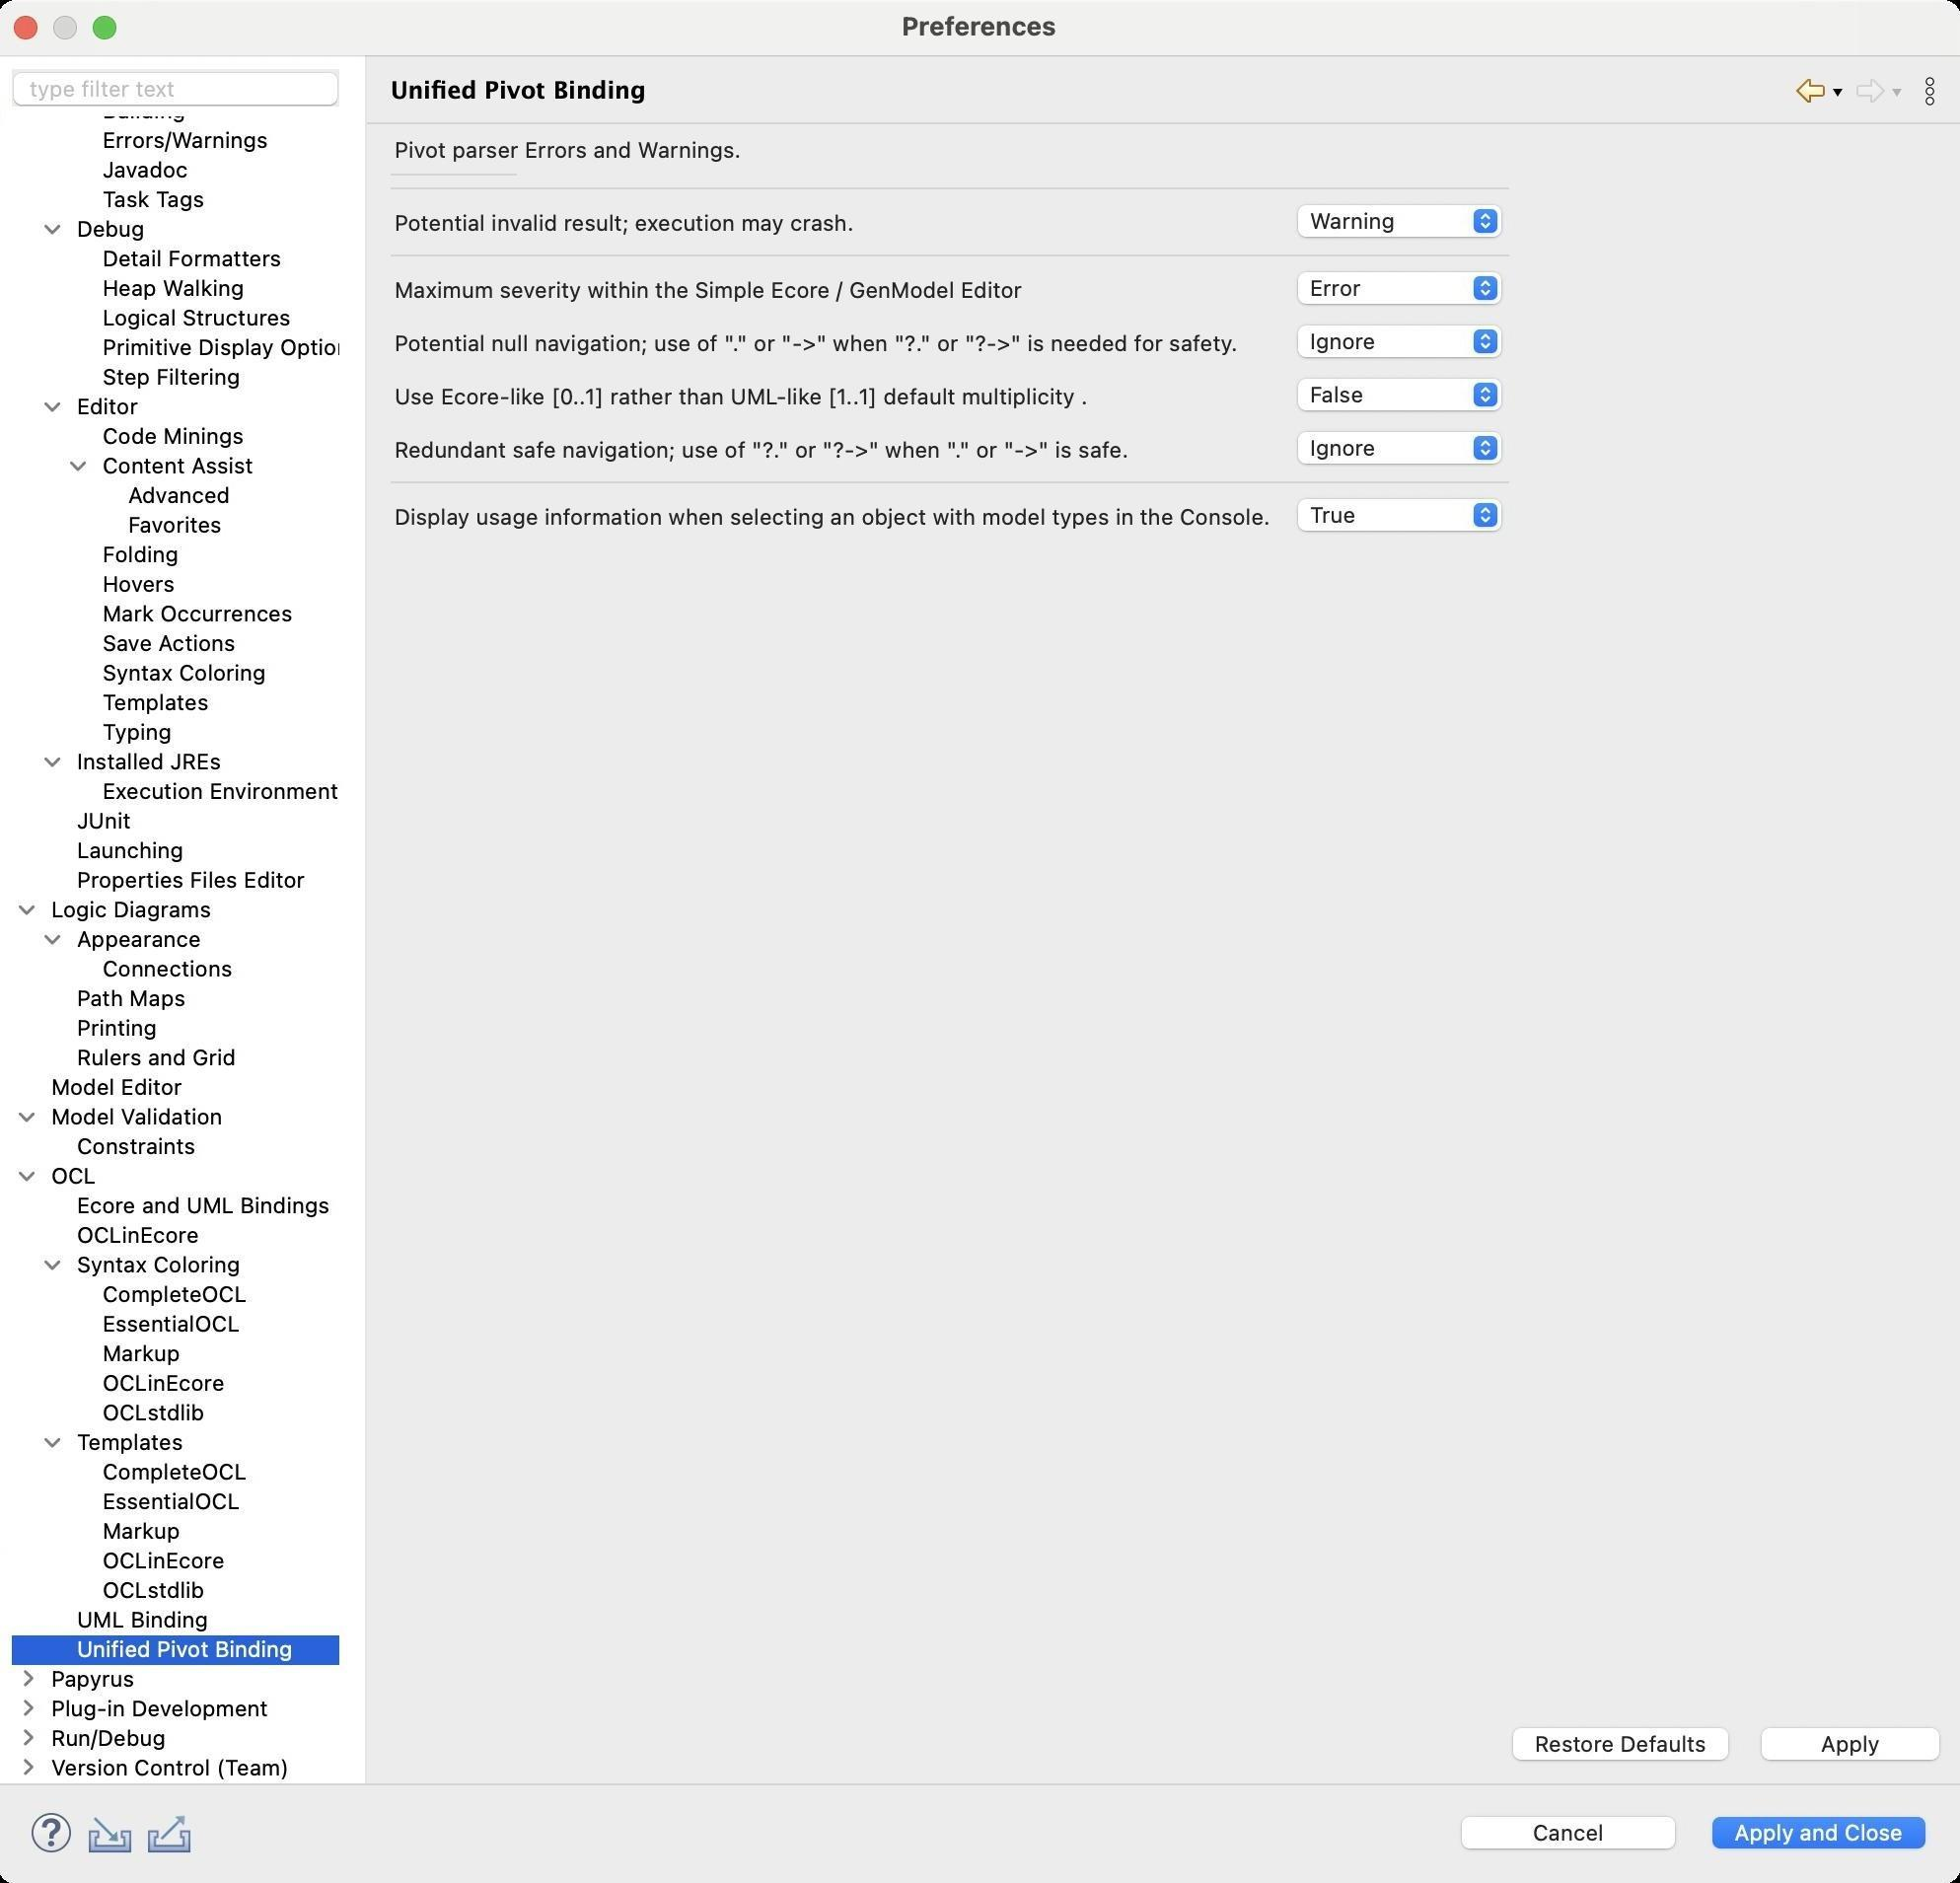
Accessibility tree:
{"name": "Preferences", "role": "AXWindow", "description": null, "role_description": "standard window", "value": null, "position": "480.00;95.00", "size": "995;955", "children": [{"name": "Apply_and_Close", "role": "AXButton", "description": null, "role_description": "button", "value": null, "position": "863.00;917.00", "size": "120;27", "children": []}, {"name": "Cancel", "role": "AXButton", "description": null, "role_description": "button", "value": null, "position": "736.00;917.00", "size": "120;27", "children": []}, {"name": null, "role": "AXToolbar", "description": null, "role_description": "toolbar", "value": null, "position": "12.00;915.00", "size": "90;30", "children": [{"name": "Help", "role": "AXCheckBox", "description": null, "role_description": "checkbox", "value": 0, "position": "12.00;915.00", "size": "30;30", "children": []}, {"name": "Import", "role": "AXButton", "description": null, "role_description": "button", "value": null, "position": "42.00;915.00", "size": "30;30", "children": []}, {"name": "Export", "role": "AXButton", "description": null, "role_description": "button", "value": null, "position": "72.00;915.00", "size": "30;30", "children": []}]}, {"name": null, "role": "AXScrollArea", "description": null, "role_description": "scroll area", "value": null, "position": "199.00;69.00", "size": "791;830", "children": [{"name": "Apply", "role": "AXButton", "description": null, "role_description": "button", "value": null, "position": "888.00;872.00", "size": "102;27", "children": []}, {"name": "Restore_Defaults", "role": "AXButton", "description": null, "role_description": "button", "value": null, "position": "762.00;872.00", "size": "121;27", "children": []}, {"name": null, "role": "AXPopUpButton", "description": null, "role_description": "pop up button", "value": "True", "position": "655.00;251.00", "size": "111;22", "children": []}, {"name": null, "role": "AXStaticText", "description": null, "role_description": "text", "value": "Display usage information when selecting an object with model types in the Console.", "position": "199.00;255.00", "size": "448;14", "children": []}, {"name": null, "role": "AXPopUpButton", "description": null, "role_description": "pop up button", "value": "Ignore", "position": "655.00;217.00", "size": "111;22", "children": []}, {"name": null, "role": "AXStaticText", "description": null, "role_description": "text", "value": "Redundant safe navigation; use of \"?.\" or \"?->\" when \".\" or \"->\" is safe.", "position": "199.00;221.00", "size": "377;14", "children": []}, {"name": null, "role": "AXPopUpButton", "description": null, "role_description": "pop up button", "value": "False", "position": "655.00;190.00", "size": "111;22", "children": []}, {"name": null, "role": "AXStaticText", "description": null, "role_description": "text", "value": "Use Ecore-like [0..1] rather than UML-like [1..1] default multiplicity .", "position": "199.00;194.00", "size": "356;14", "children": []}, {"name": null, "role": "AXPopUpButton", "description": null, "role_description": "pop up button", "value": "Ignore", "position": "655.00;163.00", "size": "111;22", "children": []}, {"name": null, "role": "AXStaticText", "description": null, "role_description": "text", "value": "Potential null navigation; use of \".\" or \"->\" when \"?.\" or \"?->\" is needed for safety.", "position": "199.00;167.00", "size": "432;14", "children": []}, {"name": null, "role": "AXPopUpButton", "description": null, "role_description": "pop up button", "value": "Error", "position": "655.00;136.00", "size": "111;22", "children": []}, {"name": null, "role": "AXStaticText", "description": null, "role_description": "text", "value": "Maximum severity within the Simple Ecore / GenModel Editor", "position": "199.00;140.00", "size": "323;14", "children": []}, {"name": null, "role": "AXPopUpButton", "description": null, "role_description": "pop up button", "value": "Warning", "position": "655.00;102.00", "size": "111;22", "children": []}, {"name": null, "role": "AXStaticText", "description": null, "role_description": "text", "value": "Potential invalid result; execution may crash.", "position": "199.00;106.00", "size": "237;14", "children": []}, {"name": null, "role": "AXStaticText", "description": null, "role_description": "text", "value": "Pivot parser Errors and Warnings.", "position": "199.00;69.00", "size": "791;14", "children": []}]}, {"name": null, "role": "AXToolbar", "description": "", "role_description": "toolbar", "value": null, "position": "908.00;35.00", "size": "82;22", "children": [{"name": "Back_to_UML_Binding", "role": "AXMenuButton", "description": null, "role_description": "menu button", "value": null, "position": "908.00;35.00", "size": "22;22", "children": []}, {"name": "Forward", "role": "AXMenuButton", "description": null, "role_description": "menu button", "value": null, "position": "938.00;35.00", "size": "22;22", "children": []}, {"name": "Additional_Dialog_Actions", "role": "AXButton", "description": null, "role_description": "button", "value": null, "position": "968.00;35.00", "size": "22;22", "children": []}]}, {"name": null, "role": "AXStaticText", "description": "", "role_description": "text", "value": "Unified Pivot Binding", "position": "196.00;35.00", "size": "705;21", "children": []}, {"name": null, "role": "AXSplitter", "description": null, "role_description": "splitter", "value": 180, "position": "180.00;28.00", "size": "5;876", "children": []}, {"name": null, "role": "AXScrollArea", "description": null, "role_description": "scroll area", "value": null, "position": "7.00;59.00", "size": "166;845", "children": [{"name": null, "role": "AXOutline", "description": null, "role_description": "outline", "value": null, "position": "7.00;-161.00", "size": "178;1065", "children": [{"name": null, "role": "AXRow", "description": null, "role_description": "outline row", "value": null, "position": "7.00;-161.00", "size": "178;15", "children": [{"name": null, "role": "AXGroup", "description": null, "role_description": "group", "value": null, "position": "7.00;-161.00", "size": "178;15", "children": [{"name": null, "role": "AXDisclosureTriangle", "description": null, "role_description": "disclosure triangle", "value": 0, "position": "9.00;-161.00", "size": "12;14", "children": []}, {"name": null, "role": "AXStaticText", "description": null, "role_description": "text", "value": "General", "position": "25.00;-161.00", "size": "159;14", "children": []}]}]}, {"name": null, "role": "AXRow", "description": null, "role_description": "outline row", "value": null, "position": "7.00;-146.00", "size": "178;15", "children": [{"name": null, "role": "AXGroup", "description": null, "role_description": "group", "value": null, "position": "7.00;-146.00", "size": "178;15", "children": [{"name": null, "role": "AXDisclosureTriangle", "description": null, "role_description": "disclosure triangle", "value": 0, "position": "9.00;-146.00", "size": "12;14", "children": []}, {"name": null, "role": "AXStaticText", "description": null, "role_description": "text", "value": "Alf", "position": "25.00;-146.00", "size": "159;14", "children": []}]}]}, {"name": null, "role": "AXRow", "description": null, "role_description": "outline row", "value": null, "position": "7.00;-131.00", "size": "178;15", "children": [{"name": null, "role": "AXGroup", "description": null, "role_description": "group", "value": null, "position": "7.00;-131.00", "size": "178;15", "children": [{"name": null, "role": "AXDisclosureTriangle", "description": null, "role_description": "disclosure triangle", "value": 0, "position": "9.00;-131.00", "size": "12;14", "children": []}, {"name": null, "role": "AXStaticText", "description": null, "role_description": "text", "value": "Ant", "position": "25.00;-131.00", "size": "159;14", "children": []}]}]}, {"name": null, "role": "AXRow", "description": null, "role_description": "outline row", "value": null, "position": "7.00;-116.00", "size": "178;15", "children": [{"name": null, "role": "AXGroup", "description": null, "role_description": "group", "value": null, "position": "7.00;-116.00", "size": "178;15", "children": [{"name": null, "role": "AXDisclosureTriangle", "description": null, "role_description": "disclosure triangle", "value": 0, "position": "9.00;-116.00", "size": "12;14", "children": []}, {"name": null, "role": "AXStaticText", "description": null, "role_description": "text", "value": "Context", "position": "25.00;-116.00", "size": "159;14", "children": []}]}]}, {"name": null, "role": "AXRow", "description": null, "role_description": "outline row", "value": null, "position": "7.00;-101.00", "size": "178;15", "children": [{"name": null, "role": "AXGroup", "description": null, "role_description": "group", "value": null, "position": "7.00;-101.00", "size": "178;15", "children": [{"name": null, "role": "AXDisclosureTriangle", "description": null, "role_description": "disclosure triangle", "value": 0, "position": "9.00;-101.00", "size": "12;14", "children": []}, {"name": null, "role": "AXStaticText", "description": null, "role_description": "text", "value": "CSS", "position": "25.00;-101.00", "size": "159;14", "children": []}]}]}, {"name": null, "role": "AXRow", "description": null, "role_description": "outline row", "value": null, "position": "7.00;-86.00", "size": "178;15", "children": [{"name": null, "role": "AXGroup", "description": null, "role_description": "group", "value": null, "position": "7.00;-86.00", "size": "178;15", "children": [{"name": null, "role": "AXDisclosureTriangle", "description": null, "role_description": "disclosure triangle", "value": 0, "position": "9.00;-86.00", "size": "12;14", "children": []}, {"name": null, "role": "AXStaticText", "description": null, "role_description": "text", "value": "EMF Compare", "position": "25.00;-86.00", "size": "159;14", "children": []}]}]}, {"name": null, "role": "AXRow", "description": null, "role_description": "outline row", "value": null, "position": "7.00;-71.00", "size": "178;15", "children": [{"name": null, "role": "AXGroup", "description": null, "role_description": "group", "value": null, "position": "7.00;-71.00", "size": "178;15", "children": [{"name": null, "role": "AXDisclosureTriangle", "description": null, "role_description": "disclosure triangle", "value": 0, "position": "9.00;-71.00", "size": "12;14", "children": []}, {"name": null, "role": "AXStaticText", "description": null, "role_description": "text", "value": "Help", "position": "25.00;-71.00", "size": "159;14", "children": []}]}]}, {"name": null, "role": "AXRow", "description": null, "role_description": "outline row", "value": null, "position": "7.00;-56.00", "size": "178;15", "children": [{"name": null, "role": "AXGroup", "description": null, "role_description": "group", "value": null, "position": "7.00;-56.00", "size": "178;15", "children": [{"name": null, "role": "AXDisclosureTriangle", "description": null, "role_description": "disclosure triangle", "value": 0, "position": "9.00;-56.00", "size": "12;14", "children": []}, {"name": null, "role": "AXStaticText", "description": null, "role_description": "text", "value": "Install/Update", "position": "25.00;-56.00", "size": "159;14", "children": []}]}]}, {"name": null, "role": "AXRow", "description": null, "role_description": "outline row", "value": null, "position": "7.00;-41.00", "size": "178;15", "children": [{"name": null, "role": "AXGroup", "description": null, "role_description": "group", "value": null, "position": "7.00;-41.00", "size": "178;15", "children": [{"name": null, "role": "AXDisclosureTriangle", "description": null, "role_description": "disclosure triangle", "value": 1, "position": "9.00;-41.00", "size": "12;14", "children": []}, {"name": null, "role": "AXStaticText", "description": null, "role_description": "text", "value": "Java", "position": "25.00;-41.00", "size": "159;14", "children": []}]}]}, {"name": null, "role": "AXRow", "description": null, "role_description": "outline row", "value": null, "position": "7.00;-26.00", "size": "178;15", "children": [{"name": null, "role": "AXGroup", "description": null, "role_description": "group", "value": null, "position": "7.00;-26.00", "size": "178;15", "children": [{"name": null, "role": "AXDisclosureTriangle", "description": null, "role_description": "disclosure triangle", "value": 0, "position": "22.00;-26.00", "size": "12;14", "children": []}, {"name": null, "role": "AXStaticText", "description": null, "role_description": "text", "value": "Appearance", "position": "38.00;-26.00", "size": "146;14", "children": []}]}]}, {"name": null, "role": "AXRow", "description": null, "role_description": "outline row", "value": null, "position": "7.00;-11.00", "size": "178;15", "children": [{"name": null, "role": "AXGroup", "description": null, "role_description": "group", "value": null, "position": "7.00;-11.00", "size": "178;15", "children": [{"name": null, "role": "AXDisclosureTriangle", "description": null, "role_description": "disclosure triangle", "value": 0, "position": "22.00;-11.00", "size": "12;14", "children": []}, {"name": null, "role": "AXStaticText", "description": null, "role_description": "text", "value": "Build Path", "position": "38.00;-11.00", "size": "146;14", "children": []}]}]}, {"name": null, "role": "AXRow", "description": null, "role_description": "outline row", "value": null, "position": "7.00;4.00", "size": "178;15", "children": [{"name": null, "role": "AXStaticText", "description": null, "role_description": "text", "value": "Bytecode Outline", "position": "38.00;4.00", "size": "146;14", "children": []}]}, {"name": null, "role": "AXRow", "description": null, "role_description": "outline row", "value": null, "position": "7.00;19.00", "size": "178;15", "children": [{"name": null, "role": "AXGroup", "description": null, "role_description": "group", "value": null, "position": "7.00;19.00", "size": "178;15", "children": [{"name": null, "role": "AXDisclosureTriangle", "description": null, "role_description": "disclosure triangle", "value": 0, "position": "22.00;19.00", "size": "12;14", "children": []}, {"name": null, "role": "AXStaticText", "description": null, "role_description": "text", "value": "Code Style", "position": "38.00;19.00", "size": "146;14", "children": []}]}]}, {"name": null, "role": "AXRow", "description": null, "role_description": "outline row", "value": null, "position": "7.00;34.00", "size": "178;15", "children": [{"name": null, "role": "AXGroup", "description": null, "role_description": "group", "value": null, "position": "7.00;34.00", "size": "178;15", "children": [{"name": null, "role": "AXDisclosureTriangle", "description": null, "role_description": "disclosure triangle", "value": 1, "position": "22.00;34.00", "size": "12;14", "children": []}, {"name": null, "role": "AXStaticText", "description": null, "role_description": "text", "value": "Compiler", "position": "38.00;34.00", "size": "146;14", "children": []}]}]}, {"name": null, "role": "AXRow", "description": null, "role_description": "outline row", "value": null, "position": "7.00;49.00", "size": "178;15", "children": [{"name": null, "role": "AXStaticText", "description": null, "role_description": "text", "value": "Building", "position": "51.00;49.00", "size": "133;14", "children": []}]}, {"name": null, "role": "AXRow", "description": null, "role_description": "outline row", "value": null, "position": "7.00;64.00", "size": "178;15", "children": [{"name": null, "role": "AXStaticText", "description": null, "role_description": "text", "value": "Errors/Warnings", "position": "51.00;64.00", "size": "133;14", "children": []}]}, {"name": null, "role": "AXRow", "description": null, "role_description": "outline row", "value": null, "position": "7.00;79.00", "size": "178;15", "children": [{"name": null, "role": "AXStaticText", "description": null, "role_description": "text", "value": "Javadoc", "position": "51.00;79.00", "size": "133;14", "children": []}]}, {"name": null, "role": "AXRow", "description": null, "role_description": "outline row", "value": null, "position": "7.00;94.00", "size": "178;15", "children": [{"name": null, "role": "AXStaticText", "description": null, "role_description": "text", "value": "Task Tags", "position": "51.00;94.00", "size": "133;14", "children": []}]}, {"name": null, "role": "AXRow", "description": null, "role_description": "outline row", "value": null, "position": "7.00;109.00", "size": "178;15", "children": [{"name": null, "role": "AXGroup", "description": null, "role_description": "group", "value": null, "position": "7.00;109.00", "size": "178;15", "children": [{"name": null, "role": "AXDisclosureTriangle", "description": null, "role_description": "disclosure triangle", "value": 1, "position": "22.00;109.00", "size": "12;14", "children": []}, {"name": null, "role": "AXStaticText", "description": null, "role_description": "text", "value": "Debug", "position": "38.00;109.00", "size": "146;14", "children": []}]}]}, {"name": null, "role": "AXRow", "description": null, "role_description": "outline row", "value": null, "position": "7.00;124.00", "size": "178;15", "children": [{"name": null, "role": "AXStaticText", "description": null, "role_description": "text", "value": "Detail Formatters", "position": "51.00;124.00", "size": "133;14", "children": []}]}, {"name": null, "role": "AXRow", "description": null, "role_description": "outline row", "value": null, "position": "7.00;139.00", "size": "178;15", "children": [{"name": null, "role": "AXStaticText", "description": null, "role_description": "text", "value": "Heap Walking", "position": "51.00;139.00", "size": "133;14", "children": []}]}, {"name": null, "role": "AXRow", "description": null, "role_description": "outline row", "value": null, "position": "7.00;154.00", "size": "178;15", "children": [{"name": null, "role": "AXStaticText", "description": null, "role_description": "text", "value": "Logical Structures", "position": "51.00;154.00", "size": "133;14", "children": []}]}, {"name": null, "role": "AXRow", "description": null, "role_description": "outline row", "value": null, "position": "7.00;169.00", "size": "178;15", "children": [{"name": null, "role": "AXStaticText", "description": null, "role_description": "text", "value": "Primitive Display Options", "position": "51.00;169.00", "size": "133;14", "children": []}]}, {"name": null, "role": "AXRow", "description": null, "role_description": "outline row", "value": null, "position": "7.00;184.00", "size": "178;15", "children": [{"name": null, "role": "AXStaticText", "description": null, "role_description": "text", "value": "Step Filtering", "position": "51.00;184.00", "size": "133;14", "children": []}]}, {"name": null, "role": "AXRow", "description": null, "role_description": "outline row", "value": null, "position": "7.00;199.00", "size": "178;15", "children": [{"name": null, "role": "AXGroup", "description": null, "role_description": "group", "value": null, "position": "7.00;199.00", "size": "178;15", "children": [{"name": null, "role": "AXDisclosureTriangle", "description": null, "role_description": "disclosure triangle", "value": 1, "position": "22.00;199.00", "size": "12;14", "children": []}, {"name": null, "role": "AXStaticText", "description": null, "role_description": "text", "value": "Editor", "position": "38.00;199.00", "size": "146;14", "children": []}]}]}, {"name": null, "role": "AXRow", "description": null, "role_description": "outline row", "value": null, "position": "7.00;214.00", "size": "178;15", "children": [{"name": null, "role": "AXStaticText", "description": null, "role_description": "text", "value": "Code Minings", "position": "51.00;214.00", "size": "133;14", "children": []}]}, {"name": null, "role": "AXRow", "description": null, "role_description": "outline row", "value": null, "position": "7.00;229.00", "size": "178;15", "children": [{"name": null, "role": "AXGroup", "description": null, "role_description": "group", "value": null, "position": "7.00;229.00", "size": "178;15", "children": [{"name": null, "role": "AXDisclosureTriangle", "description": null, "role_description": "disclosure triangle", "value": 1, "position": "35.00;229.00", "size": "12;14", "children": []}, {"name": null, "role": "AXStaticText", "description": null, "role_description": "text", "value": "Content Assist", "position": "51.00;229.00", "size": "133;14", "children": []}]}]}, {"name": null, "role": "AXRow", "description": null, "role_description": "outline row", "value": null, "position": "7.00;244.00", "size": "178;15", "children": [{"name": null, "role": "AXStaticText", "description": null, "role_description": "text", "value": "Advanced", "position": "64.00;244.00", "size": "120;14", "children": []}]}, {"name": null, "role": "AXRow", "description": null, "role_description": "outline row", "value": null, "position": "7.00;259.00", "size": "178;15", "children": [{"name": null, "role": "AXStaticText", "description": null, "role_description": "text", "value": "Favorites", "position": "64.00;259.00", "size": "120;14", "children": []}]}, {"name": null, "role": "AXRow", "description": null, "role_description": "outline row", "value": null, "position": "7.00;274.00", "size": "178;15", "children": [{"name": null, "role": "AXStaticText", "description": null, "role_description": "text", "value": "Folding", "position": "51.00;274.00", "size": "133;14", "children": []}]}, {"name": null, "role": "AXRow", "description": null, "role_description": "outline row", "value": null, "position": "7.00;289.00", "size": "178;15", "children": [{"name": null, "role": "AXStaticText", "description": null, "role_description": "text", "value": "Hovers", "position": "51.00;289.00", "size": "133;14", "children": []}]}, {"name": null, "role": "AXRow", "description": null, "role_description": "outline row", "value": null, "position": "7.00;304.00", "size": "178;15", "children": [{"name": null, "role": "AXStaticText", "description": null, "role_description": "text", "value": "Mark Occurrences", "position": "51.00;304.00", "size": "133;14", "children": []}]}, {"name": null, "role": "AXRow", "description": null, "role_description": "outline row", "value": null, "position": "7.00;319.00", "size": "178;15", "children": [{"name": null, "role": "AXStaticText", "description": null, "role_description": "text", "value": "Save Actions", "position": "51.00;319.00", "size": "133;14", "children": []}]}, {"name": null, "role": "AXRow", "description": null, "role_description": "outline row", "value": null, "position": "7.00;334.00", "size": "178;15", "children": [{"name": null, "role": "AXStaticText", "description": null, "role_description": "text", "value": "Syntax Coloring", "position": "51.00;334.00", "size": "133;14", "children": []}]}, {"name": null, "role": "AXRow", "description": null, "role_description": "outline row", "value": null, "position": "7.00;349.00", "size": "178;15", "children": [{"name": null, "role": "AXStaticText", "description": null, "role_description": "text", "value": "Templates", "position": "51.00;349.00", "size": "133;14", "children": []}]}, {"name": null, "role": "AXRow", "description": null, "role_description": "outline row", "value": null, "position": "7.00;364.00", "size": "178;15", "children": [{"name": null, "role": "AXStaticText", "description": null, "role_description": "text", "value": "Typing", "position": "51.00;364.00", "size": "133;14", "children": []}]}, {"name": null, "role": "AXRow", "description": null, "role_description": "outline row", "value": null, "position": "7.00;379.00", "size": "178;15", "children": [{"name": null, "role": "AXGroup", "description": null, "role_description": "group", "value": null, "position": "7.00;379.00", "size": "178;15", "children": [{"name": null, "role": "AXDisclosureTriangle", "description": null, "role_description": "disclosure triangle", "value": 1, "position": "22.00;379.00", "size": "12;14", "children": []}, {"name": null, "role": "AXStaticText", "description": null, "role_description": "text", "value": "Installed JREs", "position": "38.00;379.00", "size": "146;14", "children": []}]}]}, {"name": null, "role": "AXRow", "description": null, "role_description": "outline row", "value": null, "position": "7.00;394.00", "size": "178;15", "children": [{"name": null, "role": "AXStaticText", "description": null, "role_description": "text", "value": "Execution Environments", "position": "51.00;394.00", "size": "133;14", "children": []}]}, {"name": null, "role": "AXRow", "description": null, "role_description": "outline row", "value": null, "position": "7.00;409.00", "size": "178;15", "children": [{"name": null, "role": "AXStaticText", "description": null, "role_description": "text", "value": "JUnit", "position": "38.00;409.00", "size": "146;14", "children": []}]}, {"name": null, "role": "AXRow", "description": null, "role_description": "outline row", "value": null, "position": "7.00;424.00", "size": "178;15", "children": [{"name": null, "role": "AXStaticText", "description": null, "role_description": "text", "value": "Launching", "position": "38.00;424.00", "size": "146;14", "children": []}]}, {"name": null, "role": "AXRow", "description": null, "role_description": "outline row", "value": null, "position": "7.00;439.00", "size": "178;15", "children": [{"name": null, "role": "AXStaticText", "description": null, "role_description": "text", "value": "Properties Files Editor", "position": "38.00;439.00", "size": "146;14", "children": []}]}, {"name": null, "role": "AXRow", "description": null, "role_description": "outline row", "value": null, "position": "7.00;454.00", "size": "178;15", "children": [{"name": null, "role": "AXGroup", "description": null, "role_description": "group", "value": null, "position": "7.00;454.00", "size": "178;15", "children": [{"name": null, "role": "AXDisclosureTriangle", "description": null, "role_description": "disclosure triangle", "value": 1, "position": "9.00;454.00", "size": "12;14", "children": []}, {"name": null, "role": "AXStaticText", "description": null, "role_description": "text", "value": "Logic Diagrams", "position": "25.00;454.00", "size": "159;14", "children": []}]}]}, {"name": null, "role": "AXRow", "description": null, "role_description": "outline row", "value": null, "position": "7.00;469.00", "size": "178;15", "children": [{"name": null, "role": "AXGroup", "description": null, "role_description": "group", "value": null, "position": "7.00;469.00", "size": "178;15", "children": [{"name": null, "role": "AXDisclosureTriangle", "description": null, "role_description": "disclosure triangle", "value": 1, "position": "22.00;469.00", "size": "12;14", "children": []}, {"name": null, "role": "AXStaticText", "description": null, "role_description": "text", "value": "Appearance", "position": "38.00;469.00", "size": "146;14", "children": []}]}]}, {"name": null, "role": "AXRow", "description": null, "role_description": "outline row", "value": null, "position": "7.00;484.00", "size": "178;15", "children": [{"name": null, "role": "AXStaticText", "description": null, "role_description": "text", "value": "Connections", "position": "51.00;484.00", "size": "133;14", "children": []}]}, {"name": null, "role": "AXRow", "description": null, "role_description": "outline row", "value": null, "position": "7.00;499.00", "size": "178;15", "children": [{"name": null, "role": "AXStaticText", "description": null, "role_description": "text", "value": "Path Maps", "position": "38.00;499.00", "size": "146;14", "children": []}]}, {"name": null, "role": "AXRow", "description": null, "role_description": "outline row", "value": null, "position": "7.00;514.00", "size": "178;15", "children": [{"name": null, "role": "AXStaticText", "description": null, "role_description": "text", "value": "Printing", "position": "38.00;514.00", "size": "146;14", "children": []}]}, {"name": null, "role": "AXRow", "description": null, "role_description": "outline row", "value": null, "position": "7.00;529.00", "size": "178;15", "children": [{"name": null, "role": "AXStaticText", "description": null, "role_description": "text", "value": "Rulers and Grid", "position": "38.00;529.00", "size": "146;14", "children": []}]}, {"name": null, "role": "AXRow", "description": null, "role_description": "outline row", "value": null, "position": "7.00;544.00", "size": "178;15", "children": [{"name": null, "role": "AXStaticText", "description": null, "role_description": "text", "value": "Model Editor", "position": "25.00;544.00", "size": "159;14", "children": []}]}, {"name": null, "role": "AXRow", "description": null, "role_description": "outline row", "value": null, "position": "7.00;559.00", "size": "178;15", "children": [{"name": null, "role": "AXGroup", "description": null, "role_description": "group", "value": null, "position": "7.00;559.00", "size": "178;15", "children": [{"name": null, "role": "AXDisclosureTriangle", "description": null, "role_description": "disclosure triangle", "value": 1, "position": "9.00;559.00", "size": "12;14", "children": []}, {"name": null, "role": "AXStaticText", "description": null, "role_description": "text", "value": "Model Validation", "position": "25.00;559.00", "size": "159;14", "children": []}]}]}, {"name": null, "role": "AXRow", "description": null, "role_description": "outline row", "value": null, "position": "7.00;574.00", "size": "178;15", "children": [{"name": null, "role": "AXStaticText", "description": null, "role_description": "text", "value": "Constraints", "position": "38.00;574.00", "size": "146;14", "children": []}]}, {"name": null, "role": "AXRow", "description": null, "role_description": "outline row", "value": null, "position": "7.00;589.00", "size": "178;15", "children": [{"name": null, "role": "AXGroup", "description": null, "role_description": "group", "value": null, "position": "7.00;589.00", "size": "178;15", "children": [{"name": null, "role": "AXDisclosureTriangle", "description": null, "role_description": "disclosure triangle", "value": 1, "position": "9.00;589.00", "size": "12;14", "children": []}, {"name": null, "role": "AXStaticText", "description": null, "role_description": "text", "value": "OCL", "position": "25.00;589.00", "size": "159;14", "children": []}]}]}, {"name": null, "role": "AXRow", "description": null, "role_description": "outline row", "value": null, "position": "7.00;604.00", "size": "178;15", "children": [{"name": null, "role": "AXStaticText", "description": null, "role_description": "text", "value": "Ecore and UML Bindings", "position": "38.00;604.00", "size": "146;14", "children": []}]}, {"name": null, "role": "AXRow", "description": null, "role_description": "outline row", "value": null, "position": "7.00;619.00", "size": "178;15", "children": [{"name": null, "role": "AXStaticText", "description": null, "role_description": "text", "value": "OCLinEcore", "position": "38.00;619.00", "size": "146;14", "children": []}]}, {"name": null, "role": "AXRow", "description": null, "role_description": "outline row", "value": null, "position": "7.00;634.00", "size": "178;15", "children": [{"name": null, "role": "AXGroup", "description": null, "role_description": "group", "value": null, "position": "7.00;634.00", "size": "178;15", "children": [{"name": null, "role": "AXDisclosureTriangle", "description": null, "role_description": "disclosure triangle", "value": 1, "position": "22.00;634.00", "size": "12;14", "children": []}, {"name": null, "role": "AXStaticText", "description": null, "role_description": "text", "value": "Syntax Coloring", "position": "38.00;634.00", "size": "146;14", "children": []}]}]}, {"name": null, "role": "AXRow", "description": null, "role_description": "outline row", "value": null, "position": "7.00;649.00", "size": "178;15", "children": [{"name": null, "role": "AXStaticText", "description": null, "role_description": "text", "value": "CompleteOCL", "position": "51.00;649.00", "size": "133;14", "children": []}]}, {"name": null, "role": "AXRow", "description": null, "role_description": "outline row", "value": null, "position": "7.00;664.00", "size": "178;15", "children": [{"name": null, "role": "AXStaticText", "description": null, "role_description": "text", "value": "EssentialOCL", "position": "51.00;664.00", "size": "133;14", "children": []}]}, {"name": null, "role": "AXRow", "description": null, "role_description": "outline row", "value": null, "position": "7.00;679.00", "size": "178;15", "children": [{"name": null, "role": "AXStaticText", "description": null, "role_description": "text", "value": "Markup", "position": "51.00;679.00", "size": "133;14", "children": []}]}, {"name": null, "role": "AXRow", "description": null, "role_description": "outline row", "value": null, "position": "7.00;694.00", "size": "178;15", "children": [{"name": null, "role": "AXStaticText", "description": null, "role_description": "text", "value": "OCLinEcore", "position": "51.00;694.00", "size": "133;14", "children": []}]}, {"name": null, "role": "AXRow", "description": null, "role_description": "outline row", "value": null, "position": "7.00;709.00", "size": "178;15", "children": [{"name": null, "role": "AXStaticText", "description": null, "role_description": "text", "value": "OCLstdlib", "position": "51.00;709.00", "size": "133;14", "children": []}]}, {"name": null, "role": "AXRow", "description": null, "role_description": "outline row", "value": null, "position": "7.00;724.00", "size": "178;15", "children": [{"name": null, "role": "AXGroup", "description": null, "role_description": "group", "value": null, "position": "7.00;724.00", "size": "178;15", "children": [{"name": null, "role": "AXDisclosureTriangle", "description": null, "role_description": "disclosure triangle", "value": 1, "position": "22.00;724.00", "size": "12;14", "children": []}, {"name": null, "role": "AXStaticText", "description": null, "role_description": "text", "value": "Templates", "position": "38.00;724.00", "size": "146;14", "children": []}]}]}, {"name": null, "role": "AXRow", "description": null, "role_description": "outline row", "value": null, "position": "7.00;739.00", "size": "178;15", "children": [{"name": null, "role": "AXStaticText", "description": null, "role_description": "text", "value": "CompleteOCL", "position": "51.00;739.00", "size": "133;14", "children": []}]}, {"name": null, "role": "AXRow", "description": null, "role_description": "outline row", "value": null, "position": "7.00;754.00", "size": "178;15", "children": [{"name": null, "role": "AXStaticText", "description": null, "role_description": "text", "value": "EssentialOCL", "position": "51.00;754.00", "size": "133;14", "children": []}]}, {"name": null, "role": "AXRow", "description": null, "role_description": "outline row", "value": null, "position": "7.00;769.00", "size": "178;15", "children": [{"name": null, "role": "AXStaticText", "description": null, "role_description": "text", "value": "Markup", "position": "51.00;769.00", "size": "133;14", "children": []}]}, {"name": null, "role": "AXRow", "description": null, "role_description": "outline row", "value": null, "position": "7.00;784.00", "size": "178;15", "children": [{"name": null, "role": "AXStaticText", "description": null, "role_description": "text", "value": "OCLinEcore", "position": "51.00;784.00", "size": "133;14", "children": []}]}, {"name": null, "role": "AXRow", "description": null, "role_description": "outline row", "value": null, "position": "7.00;799.00", "size": "178;15", "children": [{"name": null, "role": "AXStaticText", "description": null, "role_description": "text", "value": "OCLstdlib", "position": "51.00;799.00", "size": "133;14", "children": []}]}, {"name": null, "role": "AXRow", "description": null, "role_description": "outline row", "value": null, "position": "7.00;814.00", "size": "178;15", "children": [{"name": null, "role": "AXStaticText", "description": null, "role_description": "text", "value": "UML Binding", "position": "38.00;814.00", "size": "146;14", "children": []}]}, {"name": null, "role": "AXRow", "description": null, "role_description": "outline row", "value": null, "position": "7.00;829.00", "size": "178;15", "children": [{"name": null, "role": "AXStaticText", "description": null, "role_description": "text", "value": "Unified Pivot Binding", "position": "38.00;829.00", "size": "146;14", "children": []}]}, {"name": null, "role": "AXRow", "description": null, "role_description": "outline row", "value": null, "position": "7.00;844.00", "size": "178;15", "children": [{"name": null, "role": "AXGroup", "description": null, "role_description": "group", "value": null, "position": "7.00;844.00", "size": "178;15", "children": [{"name": null, "role": "AXDisclosureTriangle", "description": null, "role_description": "disclosure triangle", "value": 0, "position": "9.00;844.00", "size": "12;14", "children": []}, {"name": null, "role": "AXStaticText", "description": null, "role_description": "text", "value": "Papyrus", "position": "25.00;844.00", "size": "159;14", "children": []}]}]}, {"name": null, "role": "AXRow", "description": null, "role_description": "outline row", "value": null, "position": "7.00;859.00", "size": "178;15", "children": [{"name": null, "role": "AXGroup", "description": null, "role_description": "group", "value": null, "position": "7.00;859.00", "size": "178;15", "children": [{"name": null, "role": "AXDisclosureTriangle", "description": null, "role_description": "disclosure triangle", "value": 0, "position": "9.00;859.00", "size": "12;14", "children": []}, {"name": null, "role": "AXStaticText", "description": null, "role_description": "text", "value": "Plug-in Development", "position": "25.00;859.00", "size": "159;14", "children": []}]}]}, {"name": null, "role": "AXRow", "description": null, "role_description": "outline row", "value": null, "position": "7.00;874.00", "size": "178;15", "children": [{"name": null, "role": "AXGroup", "description": null, "role_description": "group", "value": null, "position": "7.00;874.00", "size": "178;15", "children": [{"name": null, "role": "AXDisclosureTriangle", "description": null, "role_description": "disclosure triangle", "value": 0, "position": "9.00;874.00", "size": "12;14", "children": []}, {"name": null, "role": "AXStaticText", "description": null, "role_description": "text", "value": "Run/Debug", "position": "25.00;874.00", "size": "159;14", "children": []}]}]}, {"name": null, "role": "AXRow", "description": null, "role_description": "outline row", "value": null, "position": "7.00;889.00", "size": "178;15", "children": [{"name": null, "role": "AXGroup", "description": null, "role_description": "group", "value": null, "position": "7.00;889.00", "size": "178;15", "children": [{"name": null, "role": "AXDisclosureTriangle", "description": null, "role_description": "disclosure triangle", "value": 0, "position": "9.00;889.00", "size": "12;14", "children": []}, {"name": null, "role": "AXStaticText", "description": null, "role_description": "text", "value": "Version Control (Team)", "position": "25.00;889.00", "size": "159;14", "children": []}]}]}, {"name": null, "role": "AXColumn", "description": null, "role_description": "column", "value": null, "position": "7.00;-161.00", "size": "178;1065", "children": []}]}, {"name": null, "role": "AXScrollBar", "description": null, "role_description": "scroll bar", "value": 0.0, "position": "7.00;888.00", "size": "166;16", "children": [{"name": null, "role": "AXValueIndicator", "description": null, "role_description": "value indicator", "value": 0.0, "position": "8.00;892.00", "size": "152;12", "children": []}, {"name": null, "role": "AXButton", "description": null, "role_description": "increment arrow button", "value": null, "position": "7.00;888.00", "size": "0;0", "children": []}, {"name": null, "role": "AXButton", "description": null, "role_description": "decrement arrow button", "value": null, "position": "7.00;888.00", "size": "0;0", "children": []}, {"name": null, "role": "AXButton", "description": null, "role_description": "increment page button", "value": null, "position": "161.00;892.00", "size": "12;12", "children": []}, {"name": null, "role": "AXButton", "description": null, "role_description": "decrement page button", "value": null, "position": "7.00;892.00", "size": "1;12", "children": []}]}, {"name": null, "role": "AXScrollBar", "description": null, "role_description": "scroll bar", "value": 1.0, "position": "157.00;59.00", "size": "16;845", "children": [{"name": null, "role": "AXValueIndicator", "description": null, "role_description": "value indicator", "value": 1.0, "position": "161.00;234.50", "size": "12;668", "children": []}, {"name": null, "role": "AXButton", "description": null, "role_description": "increment arrow button", "value": null, "position": "157.00;59.00", "size": "0;0", "children": []}, {"name": null, "role": "AXButton", "description": null, "role_description": "decrement arrow button", "value": null, "position": "157.00;59.00", "size": "0;0", "children": []}, {"name": null, "role": "AXButton", "description": null, "role_description": "increment page button", "value": null, "position": "161.00;903.00", "size": "12;1", "children": []}, {"name": null, "role": "AXButton", "description": null, "role_description": "decrement page button", "value": null, "position": "161.00;59.00", "size": "12;175", "children": []}]}]}, {"name": "type_filter_text", "role": "AXTextField", "description": null, "role_description": "search text field", "value": "", "position": "7.00;35.00", "size": "166;19", "children": []}, {"name": null, "role": "AXButton", "description": null, "role_description": "close button", "value": null, "position": "7.00;6.00", "size": "14;16", "children": []}, {"name": null, "role": "AXButton", "description": null, "role_description": "zoom button", "value": null, "position": "47.00;6.00", "size": "14;16", "children": [{"name": null, "role": "AXGroup", "description": null, "role_description": "group", "value": null, "position": "47.00;6.00", "size": "14;16", "children": [{"name": null, "role": "AXGroup", "description": null, "role_description": "group", "value": null, "position": "47.00;6.00", "size": "14;16", "children": []}]}]}, {"name": null, "role": "AXButton", "description": null, "role_description": "minimize button", "value": null, "position": "27.00;6.00", "size": "14;16", "children": []}, {"name": null, "role": "AXStaticText", "description": null, "role_description": "text", "value": "Preferences", "position": "456.00;5.00", "size": "83;16", "children": []}]}